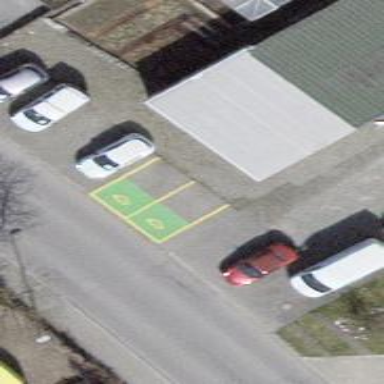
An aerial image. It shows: Charging station.